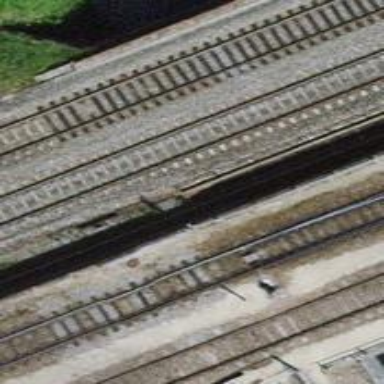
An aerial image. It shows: Bridge with single railway track electrified by contact line.